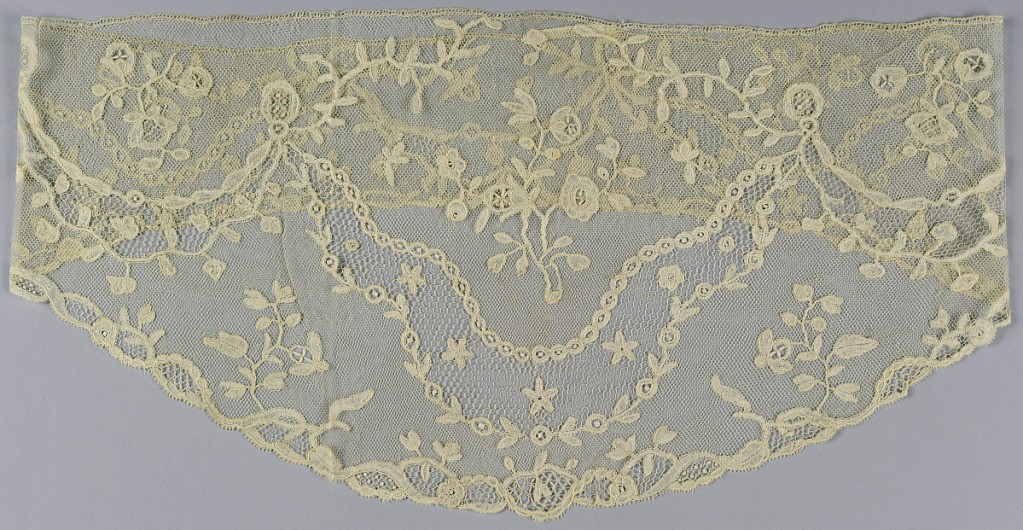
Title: Sleeve ruffle
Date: late 18th century
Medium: linen Technique: bobbin lace, Brussels style
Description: Sleeve ruffle shape with detached flowering sprays and leaf ornaments.